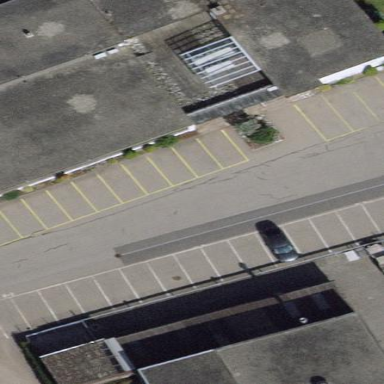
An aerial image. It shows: Parking area with surface.